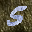
Label: 5